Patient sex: M
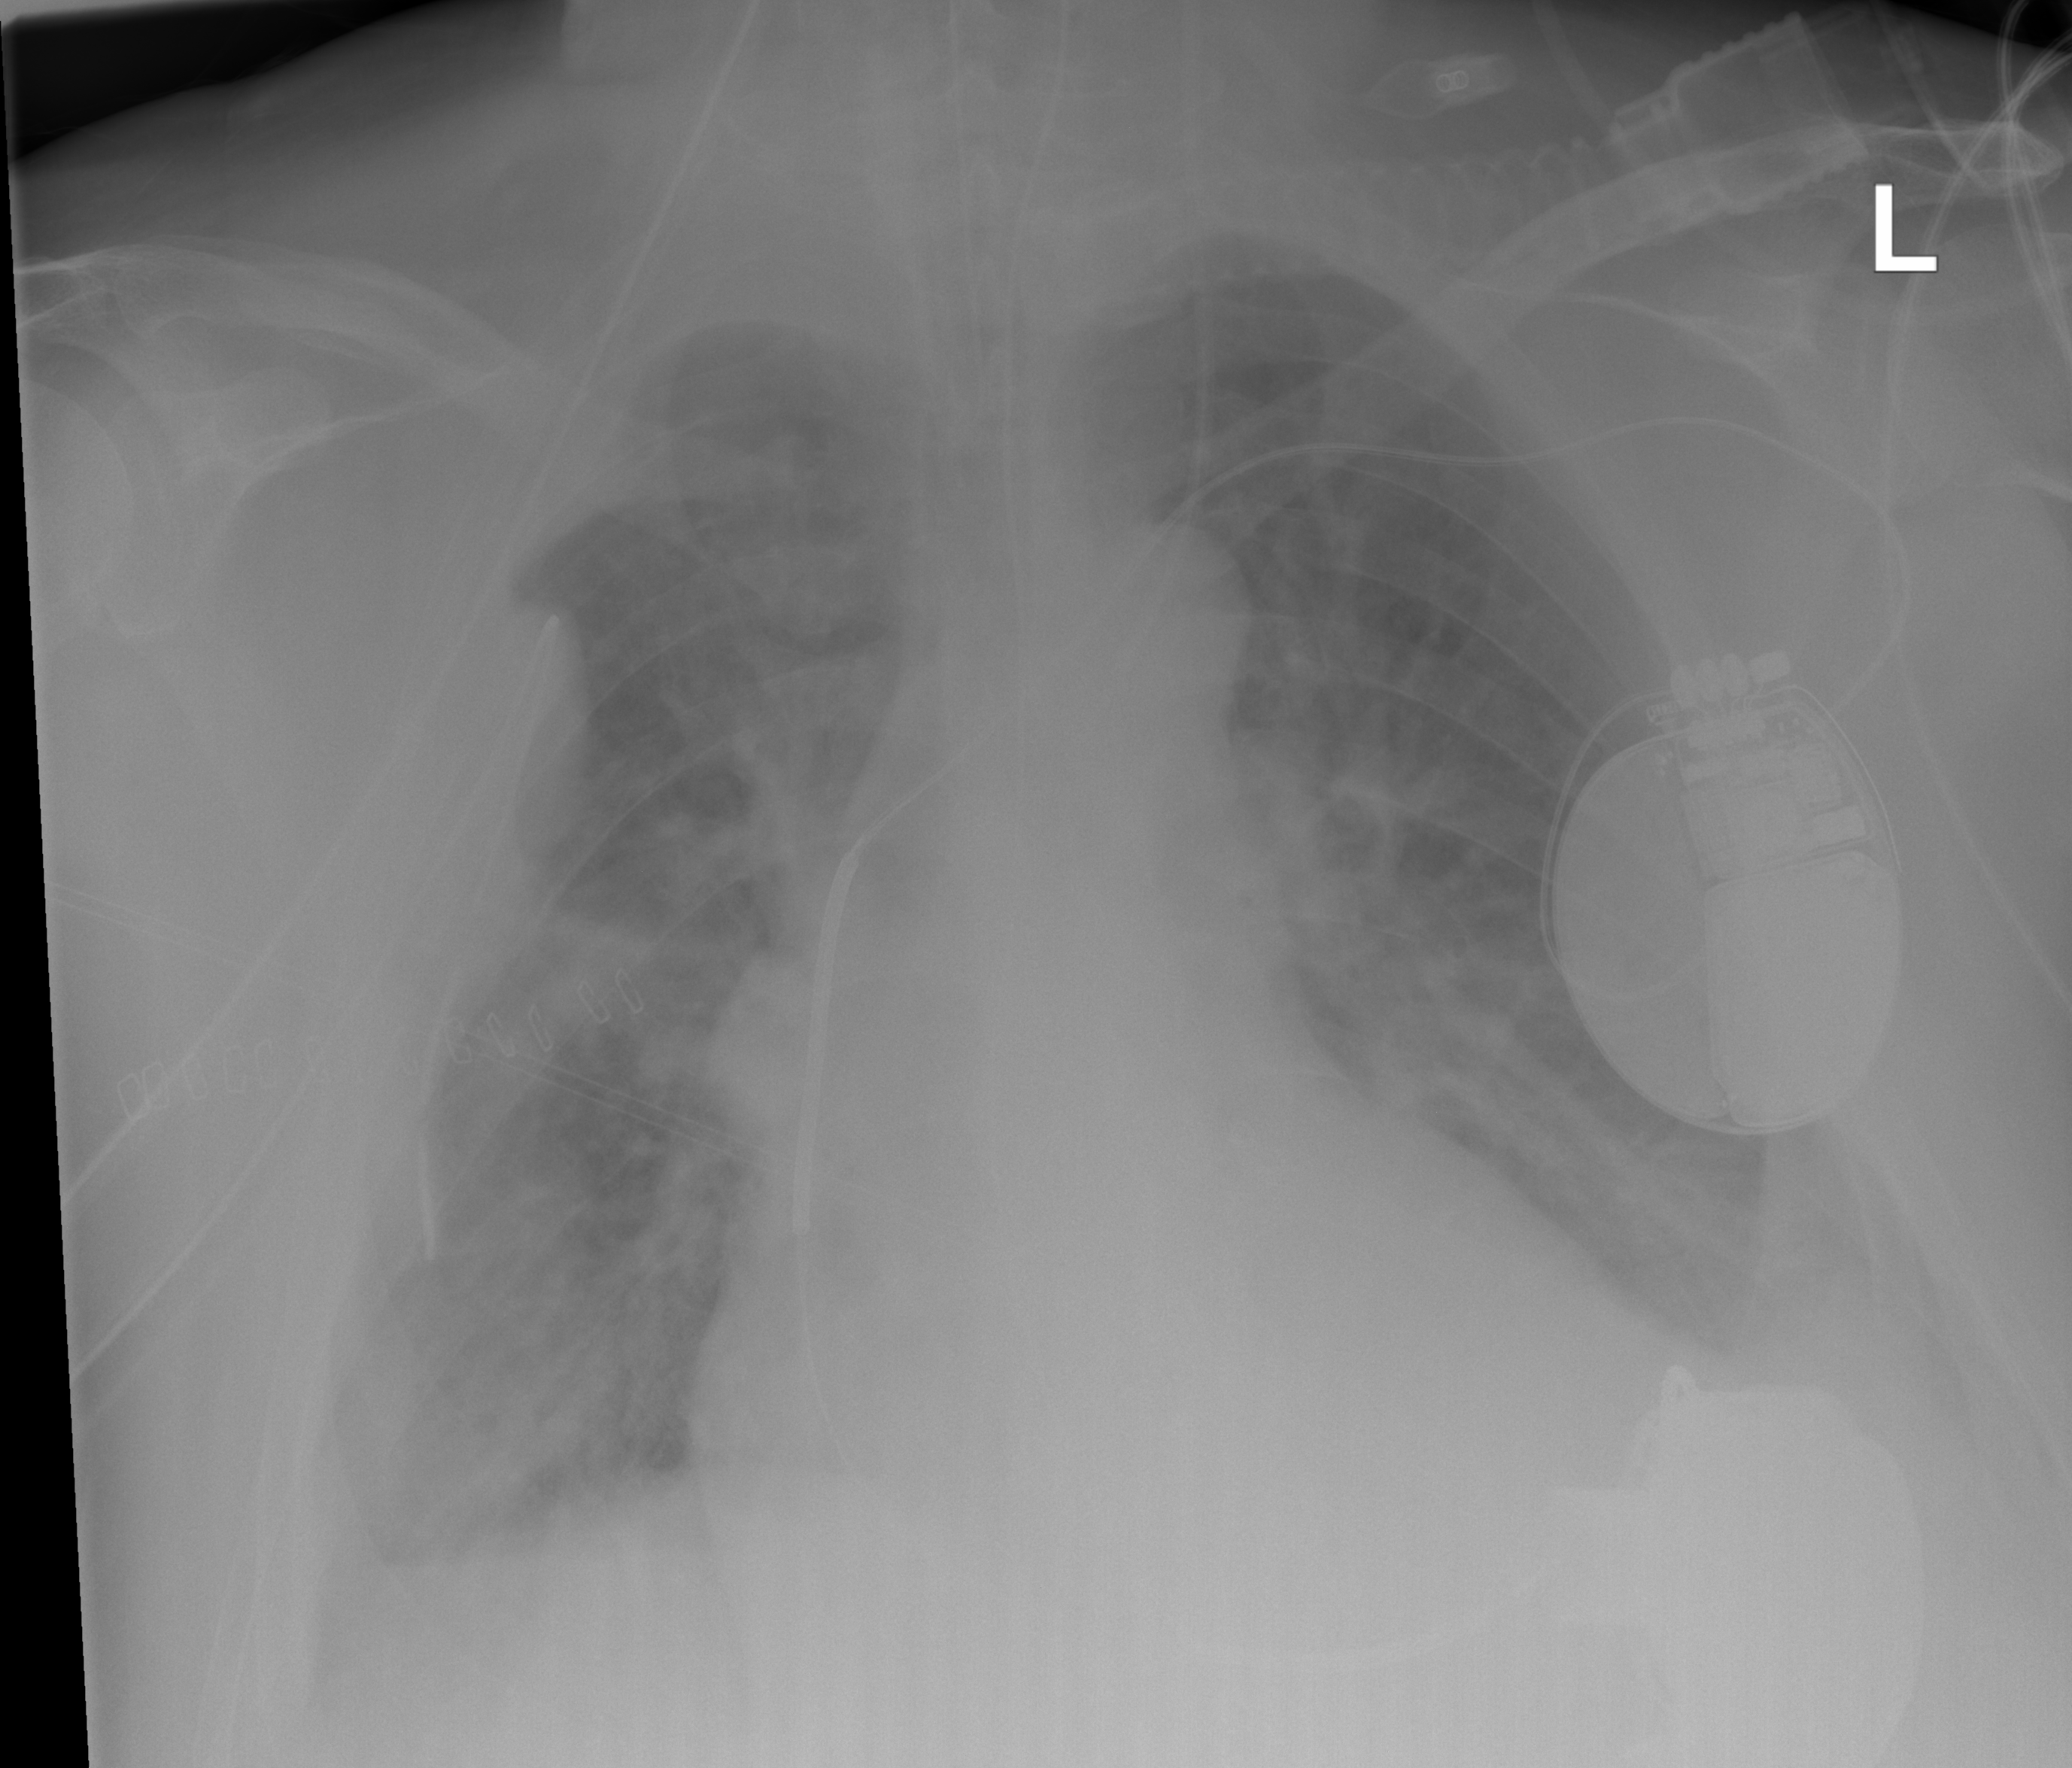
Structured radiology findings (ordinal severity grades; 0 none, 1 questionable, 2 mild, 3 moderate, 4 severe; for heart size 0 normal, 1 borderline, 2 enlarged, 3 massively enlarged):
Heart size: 2
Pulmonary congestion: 3
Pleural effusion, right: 2
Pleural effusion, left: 2
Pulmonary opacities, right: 2
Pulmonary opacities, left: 2
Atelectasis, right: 2
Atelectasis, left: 2